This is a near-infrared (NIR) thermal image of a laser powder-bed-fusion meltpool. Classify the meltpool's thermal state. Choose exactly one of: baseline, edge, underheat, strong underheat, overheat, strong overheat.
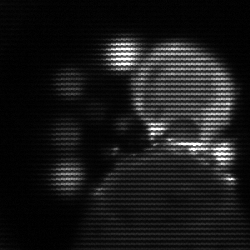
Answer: edge